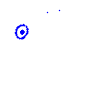
Particle: electron